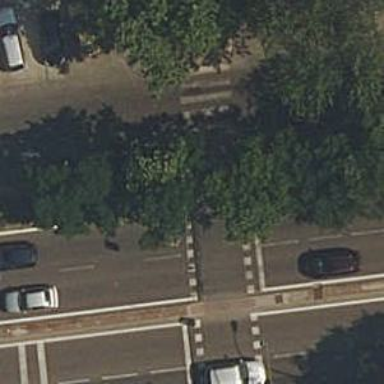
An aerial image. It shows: Traffic signals at road crossing.